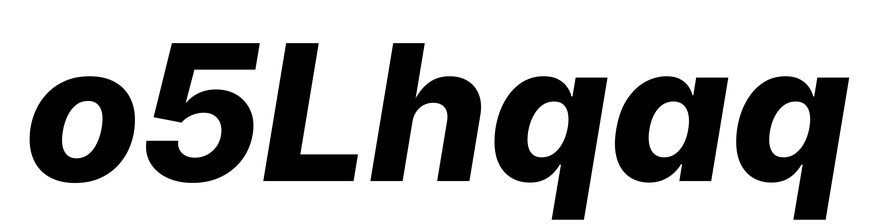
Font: Inter-Italic_ExtraBold_Italic